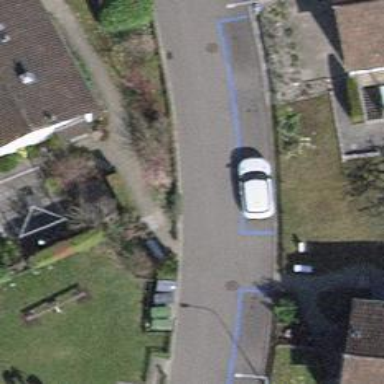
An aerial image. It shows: Asphalt road in living street.